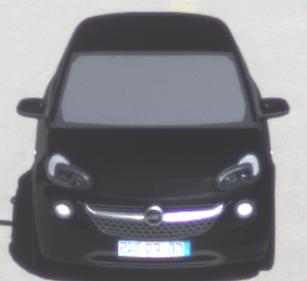
Make: Opel
Model: ADAM 1.2
Detailed model: ADAM
Model produced from: 2013/01
Model produced until: 2014/11
Doors: 3
Color: black
Road condition: dry road
Daytime: midday
Contrast: high contrast